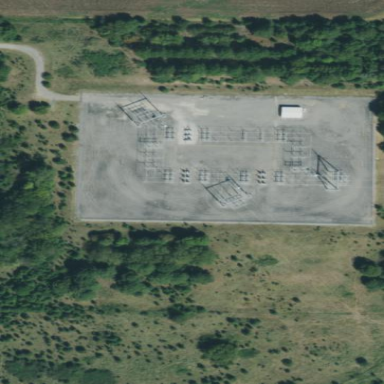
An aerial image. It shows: Transmission substation.